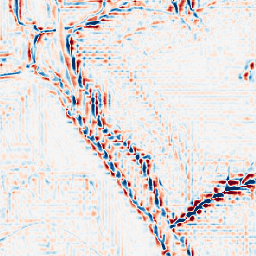
Category: wavelet
Decomposition family: wavelet_dwt
Decomposition parameters: wavelet: db2
level: 3
Upsampling method: cubic_mitchell
Upsampling parameters: scale: 4
Upsampling scale: 4